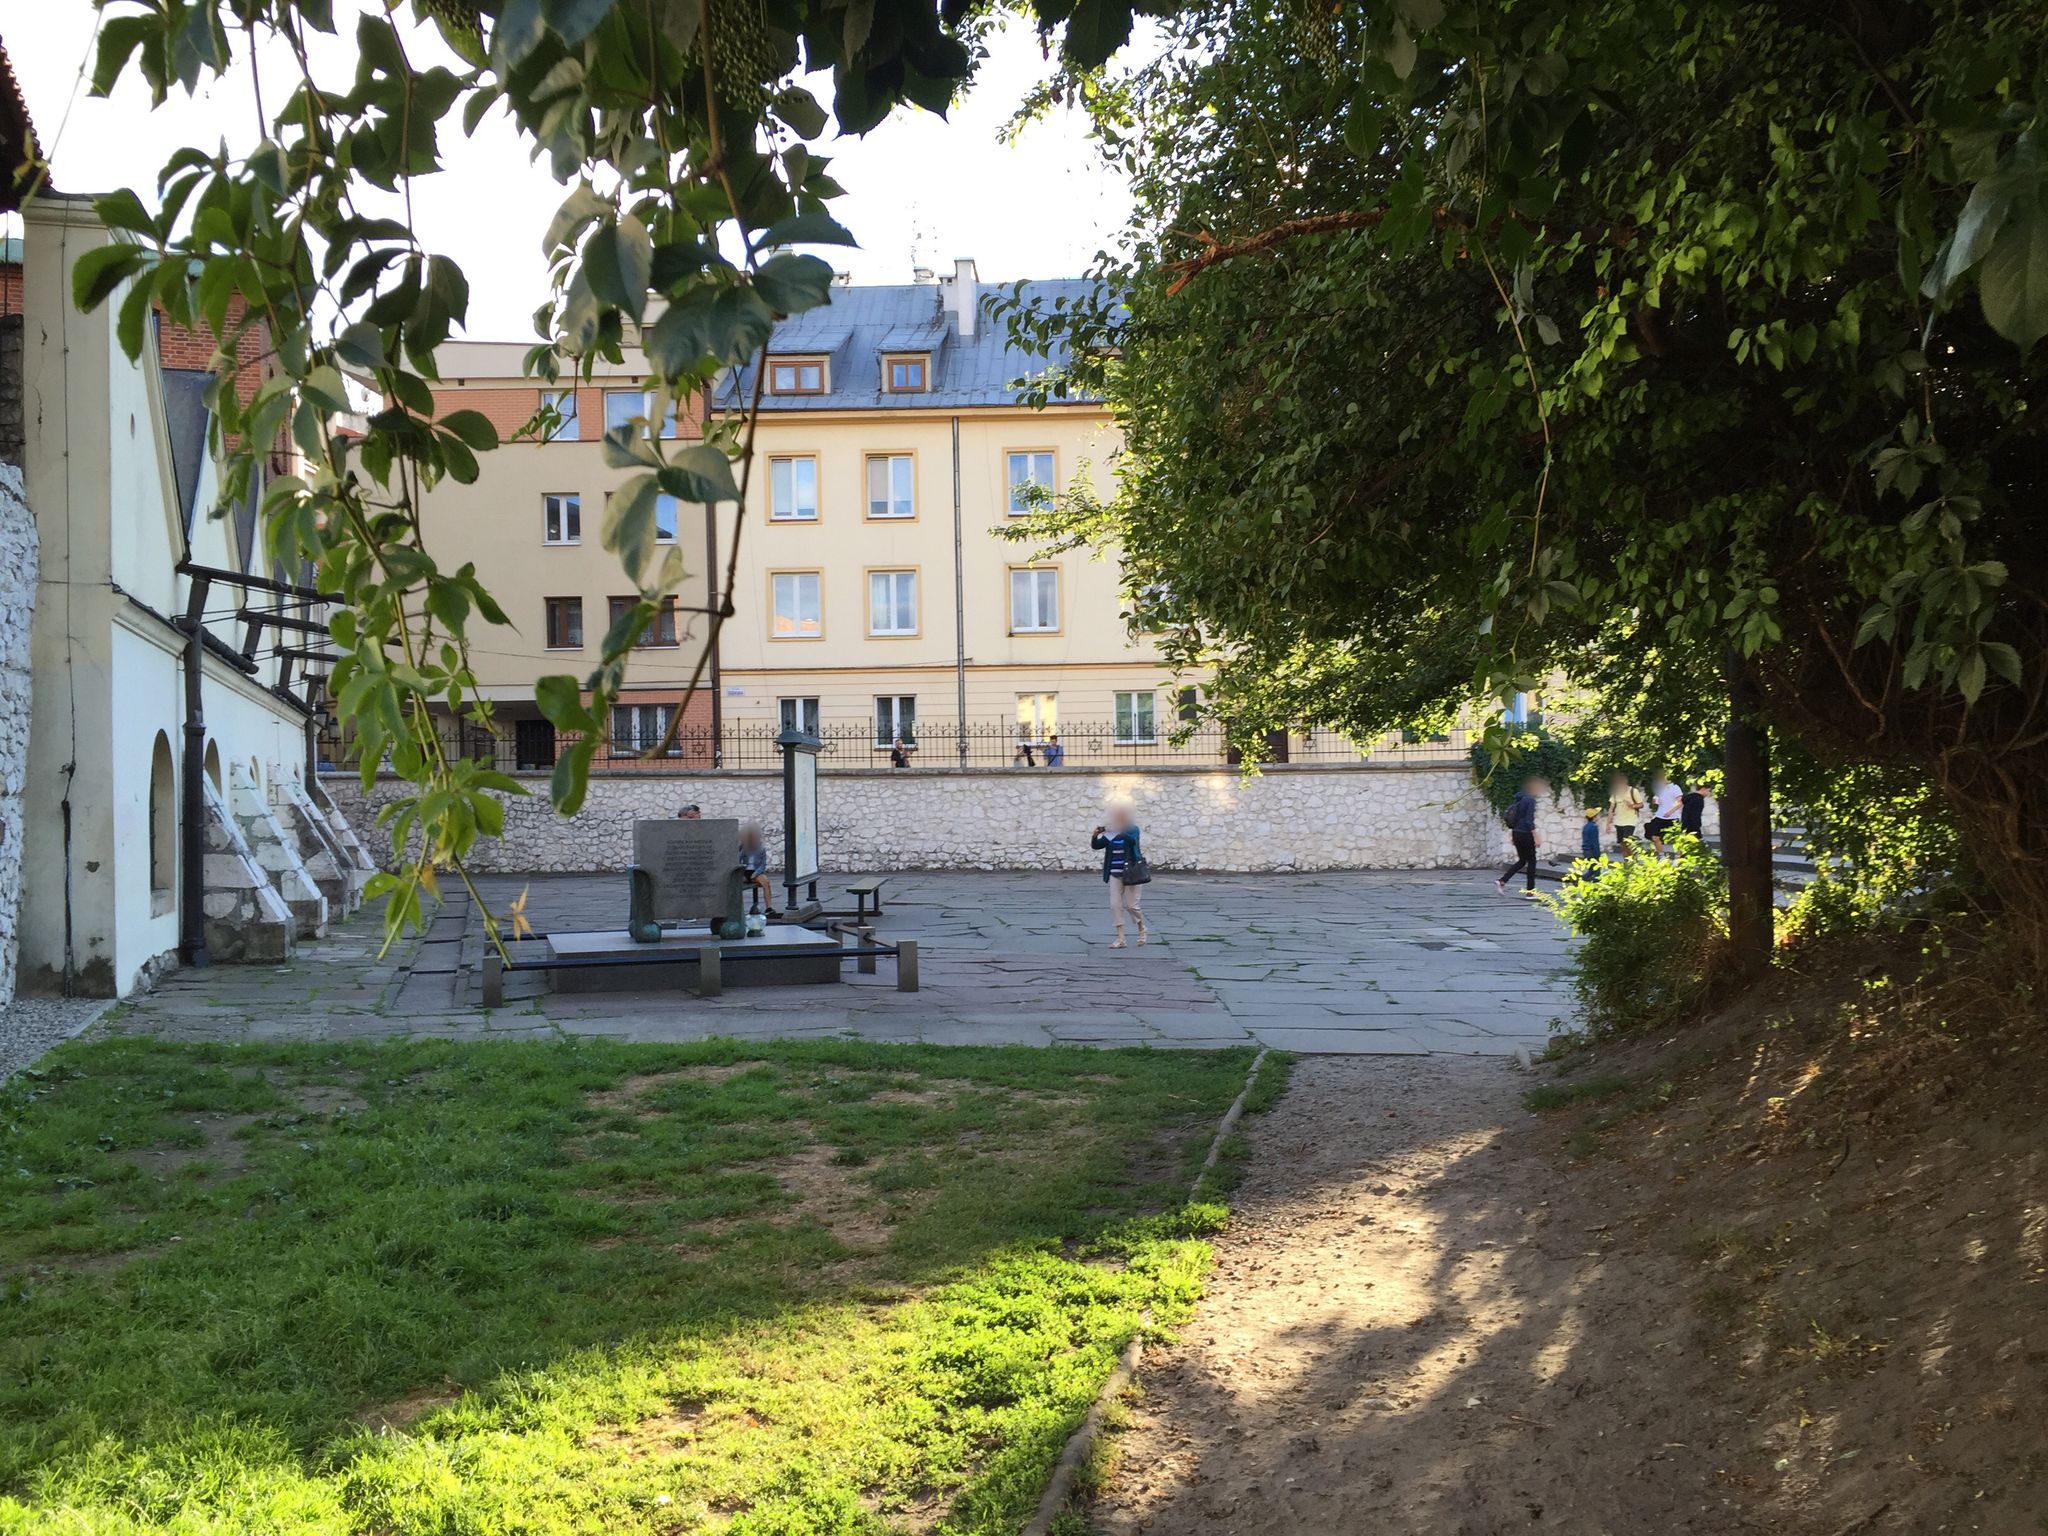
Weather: clear
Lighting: day
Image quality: good
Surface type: walking surface
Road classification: footway, path, steps
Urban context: urban centre
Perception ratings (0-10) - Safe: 4.53, Lively: 5.57, Beautiful: 8.52, Boring: 9.19, Depressing: 2.62, Wealthy: 8.74